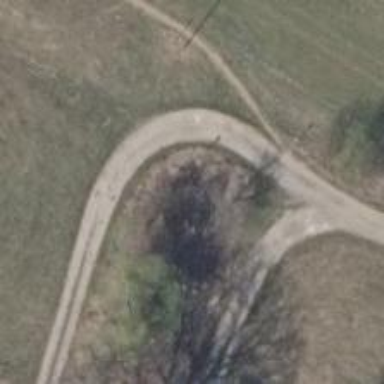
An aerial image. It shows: Driveway with gravel surface.